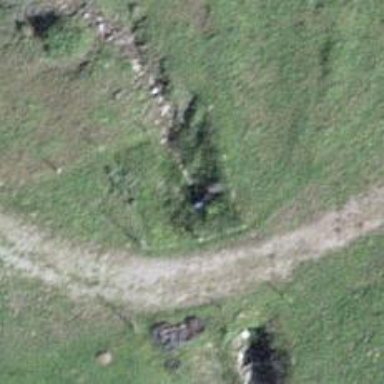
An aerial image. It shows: Culvert tunnel.